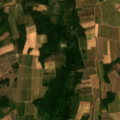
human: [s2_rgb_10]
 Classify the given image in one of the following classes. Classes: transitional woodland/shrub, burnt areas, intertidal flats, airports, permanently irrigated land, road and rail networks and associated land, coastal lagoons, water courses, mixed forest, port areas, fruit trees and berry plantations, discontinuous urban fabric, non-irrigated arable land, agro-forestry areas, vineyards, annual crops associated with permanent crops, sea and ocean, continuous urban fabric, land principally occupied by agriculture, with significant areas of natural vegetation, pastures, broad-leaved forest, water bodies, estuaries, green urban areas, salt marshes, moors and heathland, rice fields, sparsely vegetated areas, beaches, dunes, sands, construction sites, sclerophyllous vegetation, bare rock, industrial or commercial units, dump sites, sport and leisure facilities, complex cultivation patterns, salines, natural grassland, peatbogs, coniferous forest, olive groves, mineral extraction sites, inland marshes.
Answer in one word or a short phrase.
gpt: non-irrigated arable land, fruit trees and berry plantations, complex cultivation patterns, land principally occupied by agriculture, with significant areas of natural vegetation, broad-leaved forest